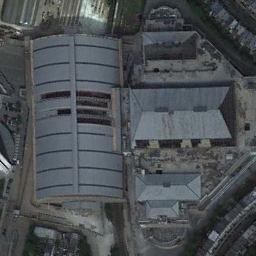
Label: palace